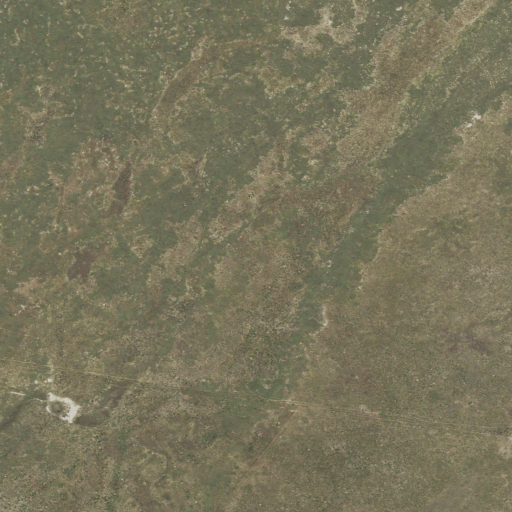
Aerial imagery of valley in Texas named Compound Draw containing only grassland